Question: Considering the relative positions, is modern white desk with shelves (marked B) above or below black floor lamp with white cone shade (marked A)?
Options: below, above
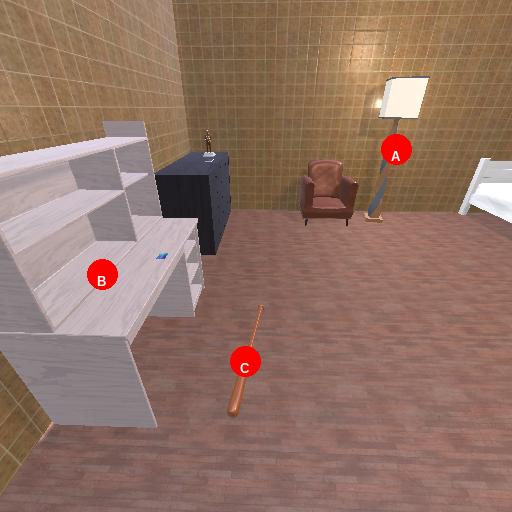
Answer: below